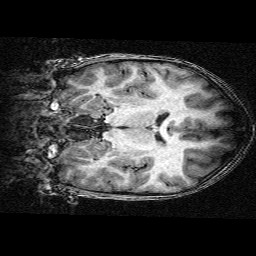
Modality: T1w
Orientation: coronal
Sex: male
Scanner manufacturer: siemens
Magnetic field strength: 3 T
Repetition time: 2.3 s
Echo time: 0.00336 s